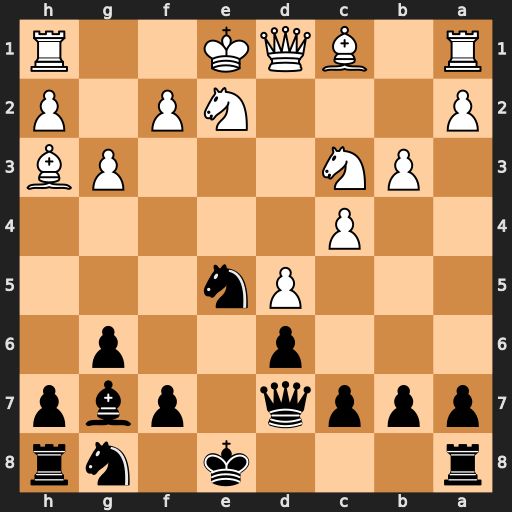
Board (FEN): r3k1nr/pppq1pbp/3p2p1/3Pn3/2P5/1PN3PB/P3NP1P/R1BQK2R
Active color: b
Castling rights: KQkq
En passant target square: -
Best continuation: Nf3+ Kf1 Qxh3#